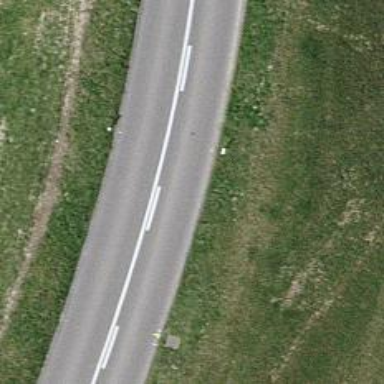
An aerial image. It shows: Tertiary road.